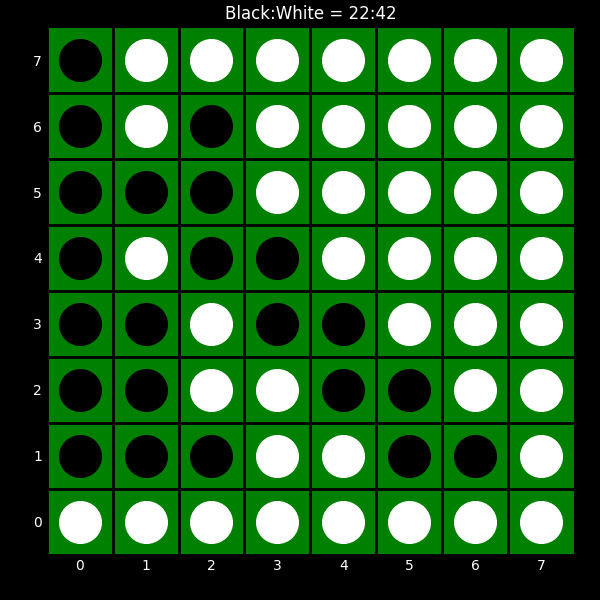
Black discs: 22
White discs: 42